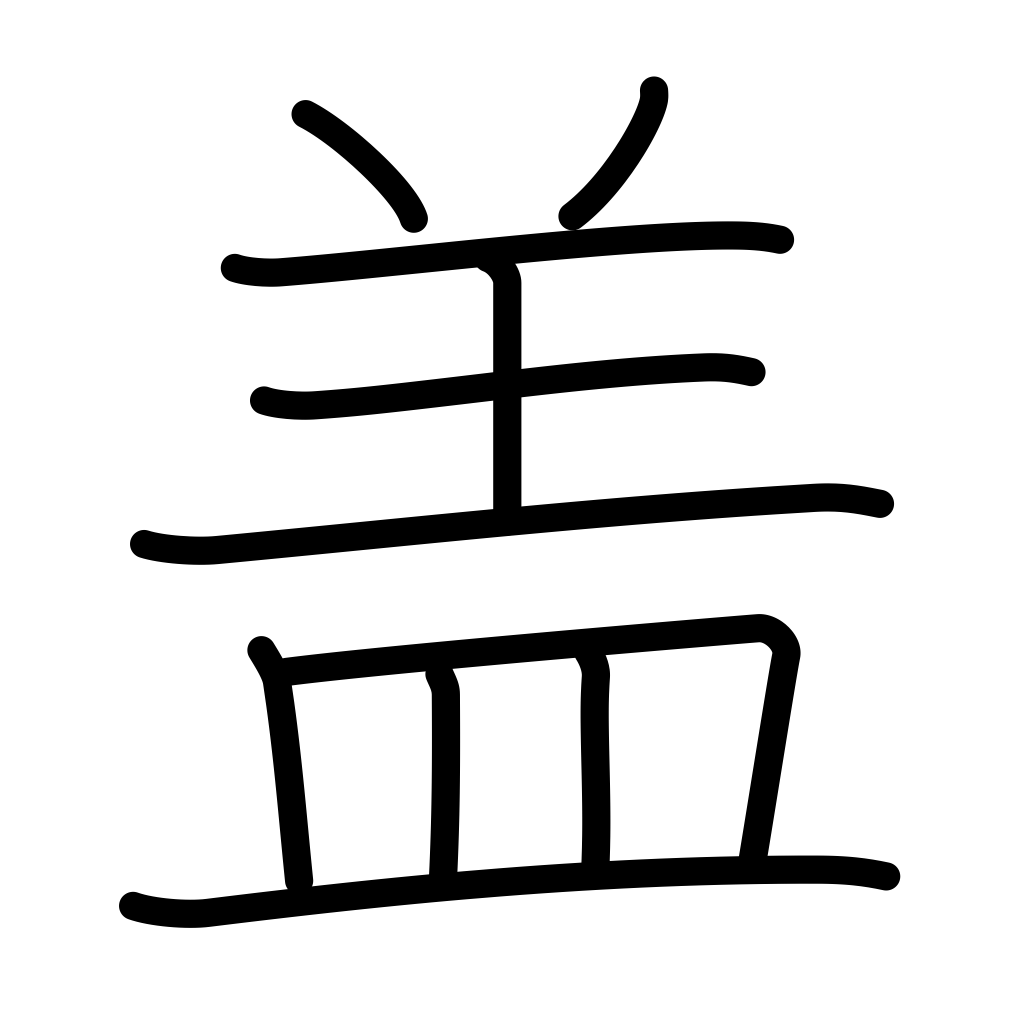
Meaning: cover, lid, flap